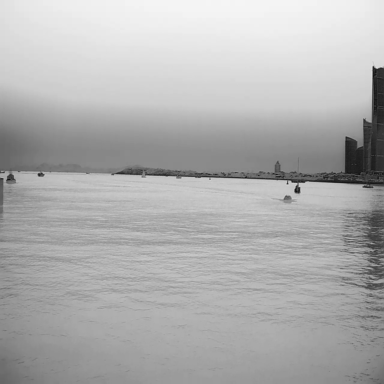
There are five sailboats in the infrared image.